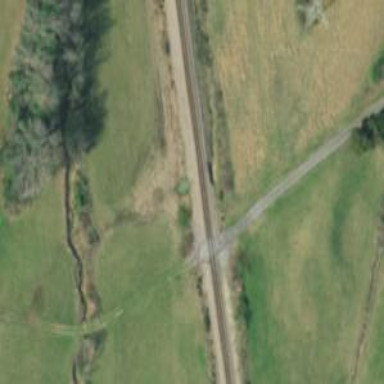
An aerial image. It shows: Railway level crossing.